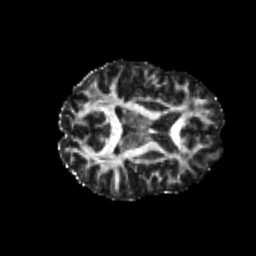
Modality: FA
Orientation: axial
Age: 22
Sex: female
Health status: healthy
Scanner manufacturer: philips
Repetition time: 7.393 s
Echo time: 0.08599 s